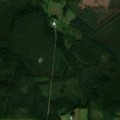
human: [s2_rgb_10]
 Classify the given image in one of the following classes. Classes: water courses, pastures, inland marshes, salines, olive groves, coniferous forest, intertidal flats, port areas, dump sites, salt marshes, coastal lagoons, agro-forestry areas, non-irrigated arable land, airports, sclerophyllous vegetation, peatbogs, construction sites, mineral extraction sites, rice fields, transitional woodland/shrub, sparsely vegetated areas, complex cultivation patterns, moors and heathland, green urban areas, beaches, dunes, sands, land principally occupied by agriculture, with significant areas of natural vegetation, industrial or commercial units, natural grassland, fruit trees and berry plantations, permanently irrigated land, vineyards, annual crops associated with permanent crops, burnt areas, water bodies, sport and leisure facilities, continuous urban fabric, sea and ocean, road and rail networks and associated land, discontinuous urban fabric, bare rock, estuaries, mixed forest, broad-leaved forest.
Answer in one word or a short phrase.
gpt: coniferous forest, mixed forest, transitional woodland/shrub